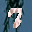
Label: 7